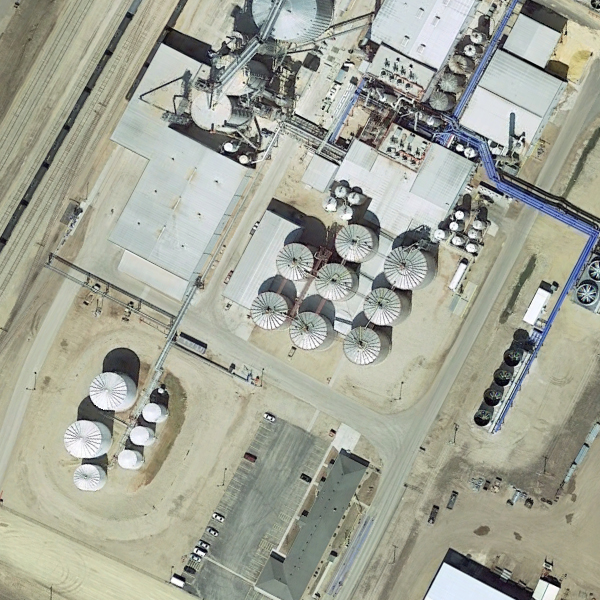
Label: StorageTanks